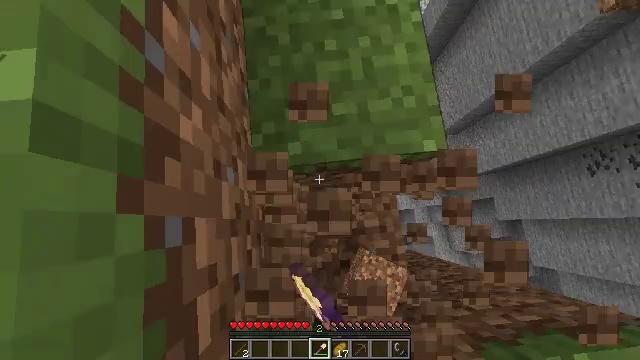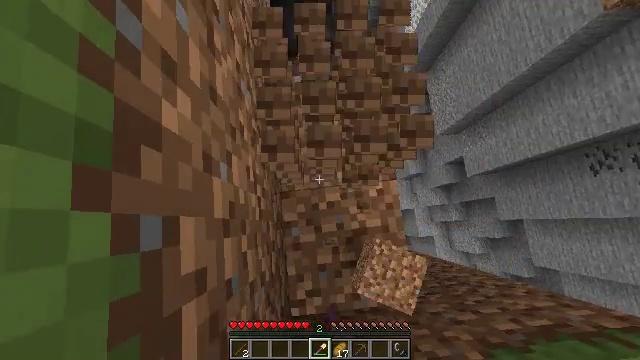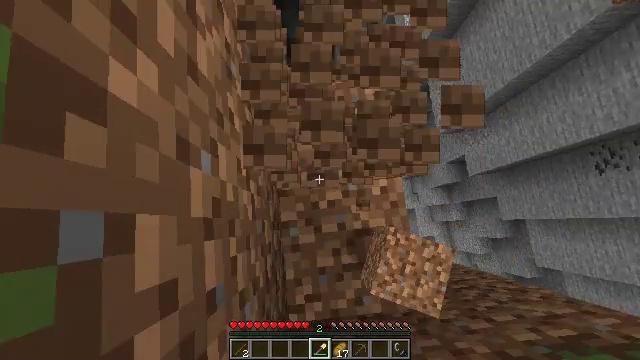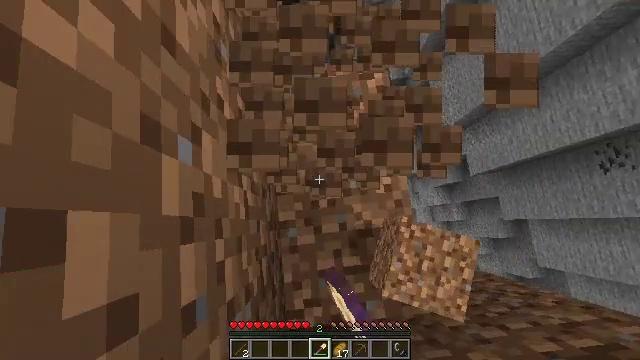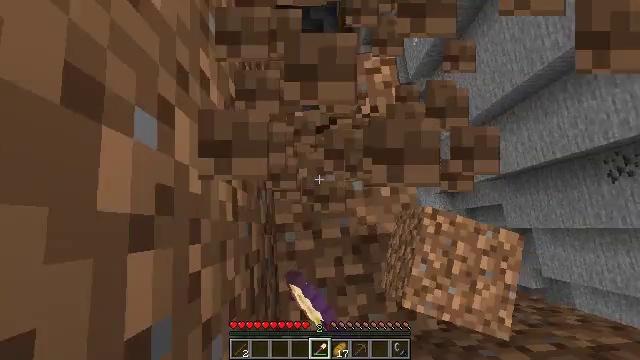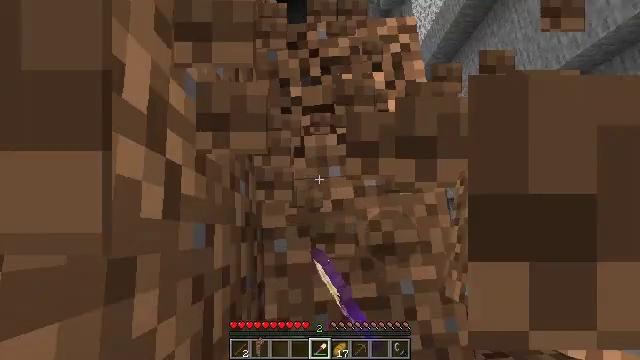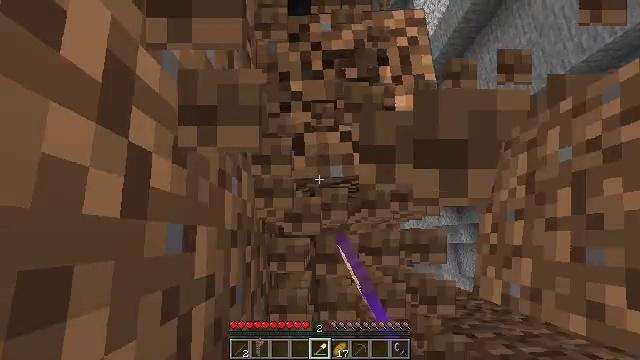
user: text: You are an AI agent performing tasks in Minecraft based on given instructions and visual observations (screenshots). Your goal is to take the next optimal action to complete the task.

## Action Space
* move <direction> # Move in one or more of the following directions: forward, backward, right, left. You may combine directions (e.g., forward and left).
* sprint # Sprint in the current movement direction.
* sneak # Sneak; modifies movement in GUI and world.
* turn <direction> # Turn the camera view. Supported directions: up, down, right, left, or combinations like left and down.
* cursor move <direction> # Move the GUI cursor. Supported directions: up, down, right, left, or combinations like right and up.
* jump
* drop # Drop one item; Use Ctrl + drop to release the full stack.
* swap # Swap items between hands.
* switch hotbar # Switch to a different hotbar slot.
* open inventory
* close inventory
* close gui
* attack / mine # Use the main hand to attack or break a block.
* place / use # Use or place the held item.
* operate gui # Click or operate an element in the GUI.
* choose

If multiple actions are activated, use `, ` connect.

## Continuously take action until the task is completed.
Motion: motion action
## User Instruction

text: Mine grass block from the ground.
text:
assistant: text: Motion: sneak, attack / mine
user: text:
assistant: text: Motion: sneak, attack / mine
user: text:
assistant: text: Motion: sneak, attack / mine
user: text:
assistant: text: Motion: sneak, turn left, attack / mine
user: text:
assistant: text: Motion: sneak, turn up, attack / mine
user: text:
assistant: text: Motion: sneak, turn up, attack / mine
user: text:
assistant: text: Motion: sneak, attack / mine